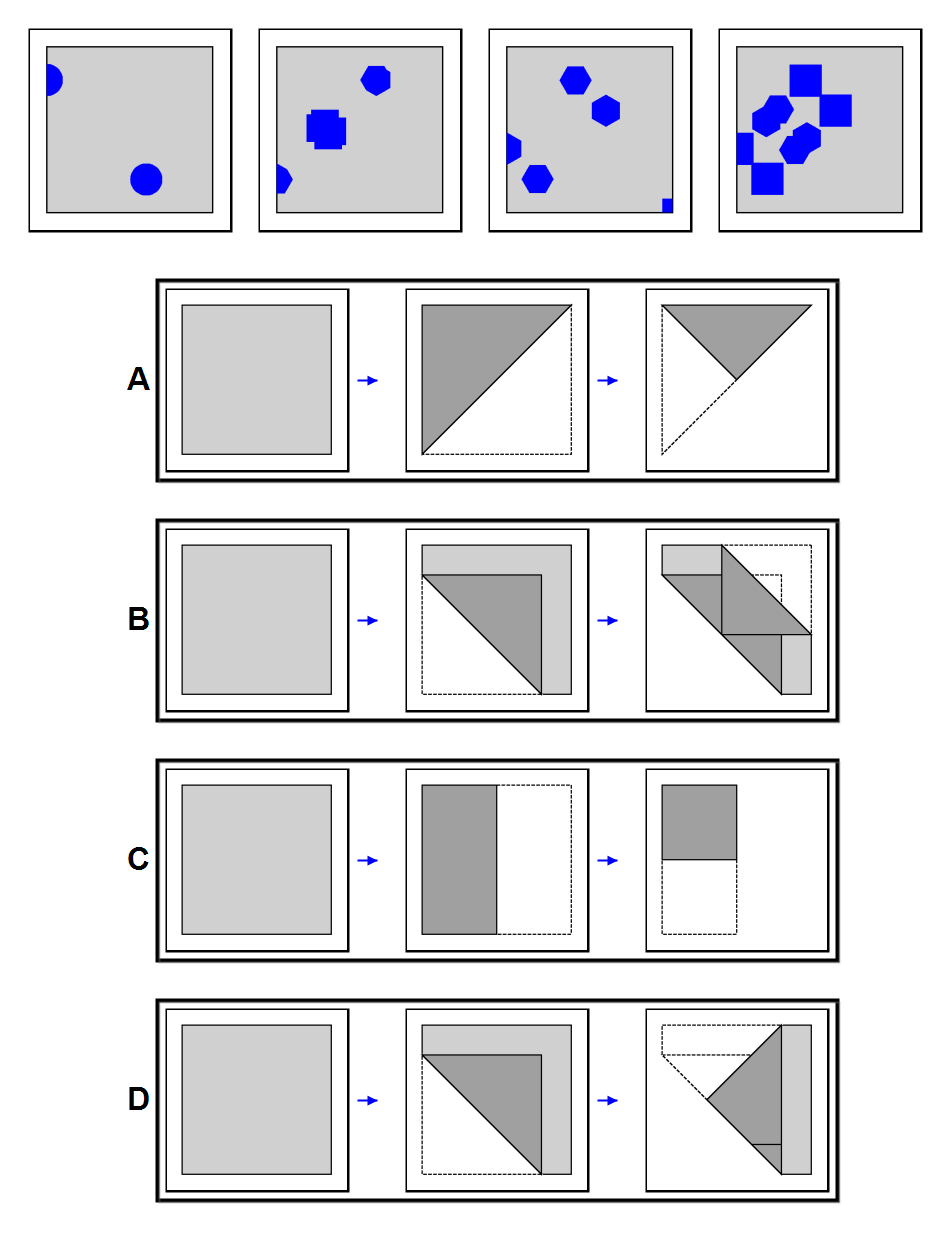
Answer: D